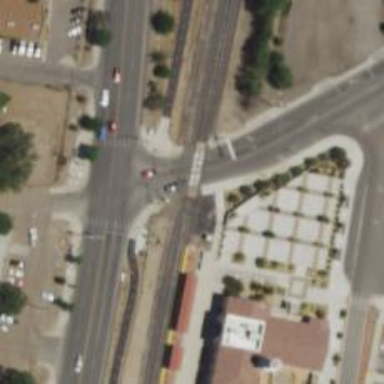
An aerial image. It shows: Railway crossing.